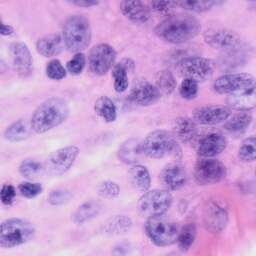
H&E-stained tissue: Skin